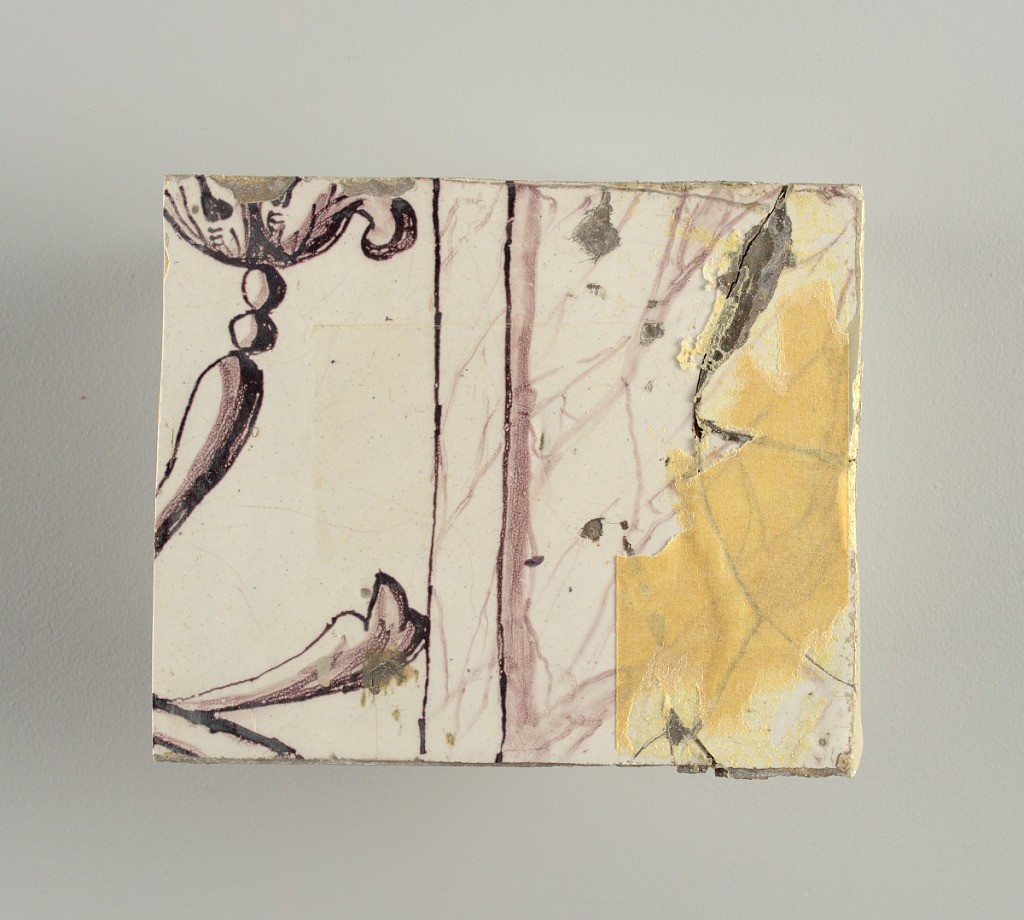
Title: Wall facing
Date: ca. 1725
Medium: tin-glazed earthenware, underglaze
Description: Running design for a frieze or a dado, composed of scrolls of foliage and strapwork, and four repeating motifs--a seated woman in a small upright oval medallion, a putto seated on a rocailled base, and strapwork in axial pattern.  The various panels, A to F, show various repeats of the same design, all being five tiles high and a varying number of tiles wide.